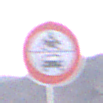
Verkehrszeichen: VerbotKraftfahrzeuge
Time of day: Dusk
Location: Outdoor (Nature)
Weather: Clear
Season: NotSpecified
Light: Natural